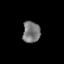
Tissue: lung
Cell type: Epithelial cells
Senescence score: 0.1837
Nuclear area (px): 373
Mean DAPI intensity: 118.665